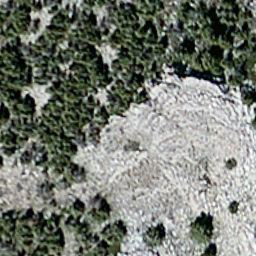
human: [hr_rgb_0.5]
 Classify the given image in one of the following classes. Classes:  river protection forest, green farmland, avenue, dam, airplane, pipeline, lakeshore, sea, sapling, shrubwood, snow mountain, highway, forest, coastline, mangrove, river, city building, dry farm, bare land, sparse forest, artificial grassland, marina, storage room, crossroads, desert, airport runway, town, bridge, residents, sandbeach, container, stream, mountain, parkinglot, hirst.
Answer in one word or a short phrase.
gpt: sparse forest